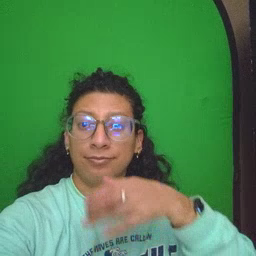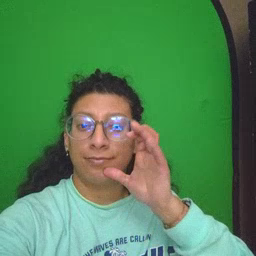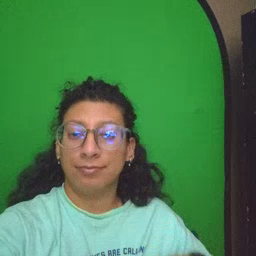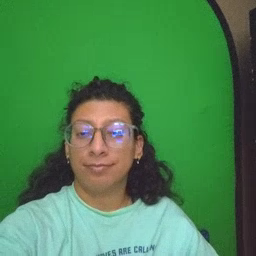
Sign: drink